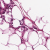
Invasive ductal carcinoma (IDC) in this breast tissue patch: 0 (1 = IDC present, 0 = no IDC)